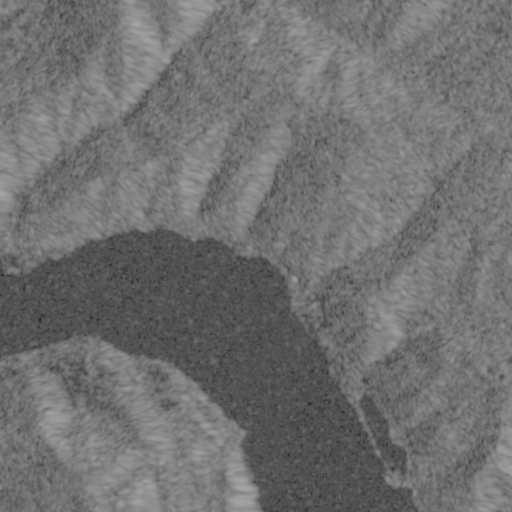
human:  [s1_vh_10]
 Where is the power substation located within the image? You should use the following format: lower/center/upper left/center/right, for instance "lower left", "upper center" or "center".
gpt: The power substation is located in the lower right of the image.
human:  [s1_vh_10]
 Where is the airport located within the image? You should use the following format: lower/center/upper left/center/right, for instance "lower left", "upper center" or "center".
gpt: There is no airport in the image.

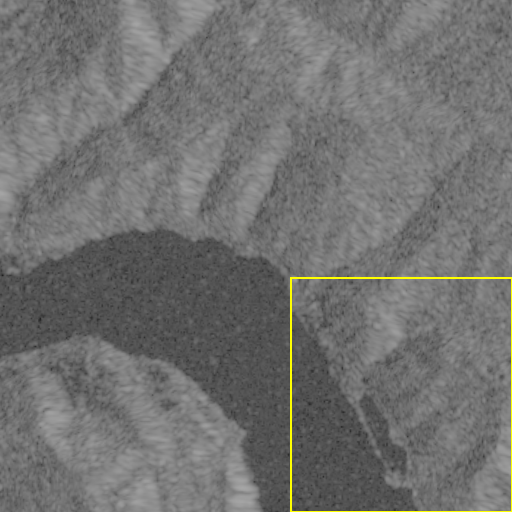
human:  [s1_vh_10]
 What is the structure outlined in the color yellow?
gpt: The structure outlined in yellow is a crop field.
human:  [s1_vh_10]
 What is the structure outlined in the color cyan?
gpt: There is no cyan outline.